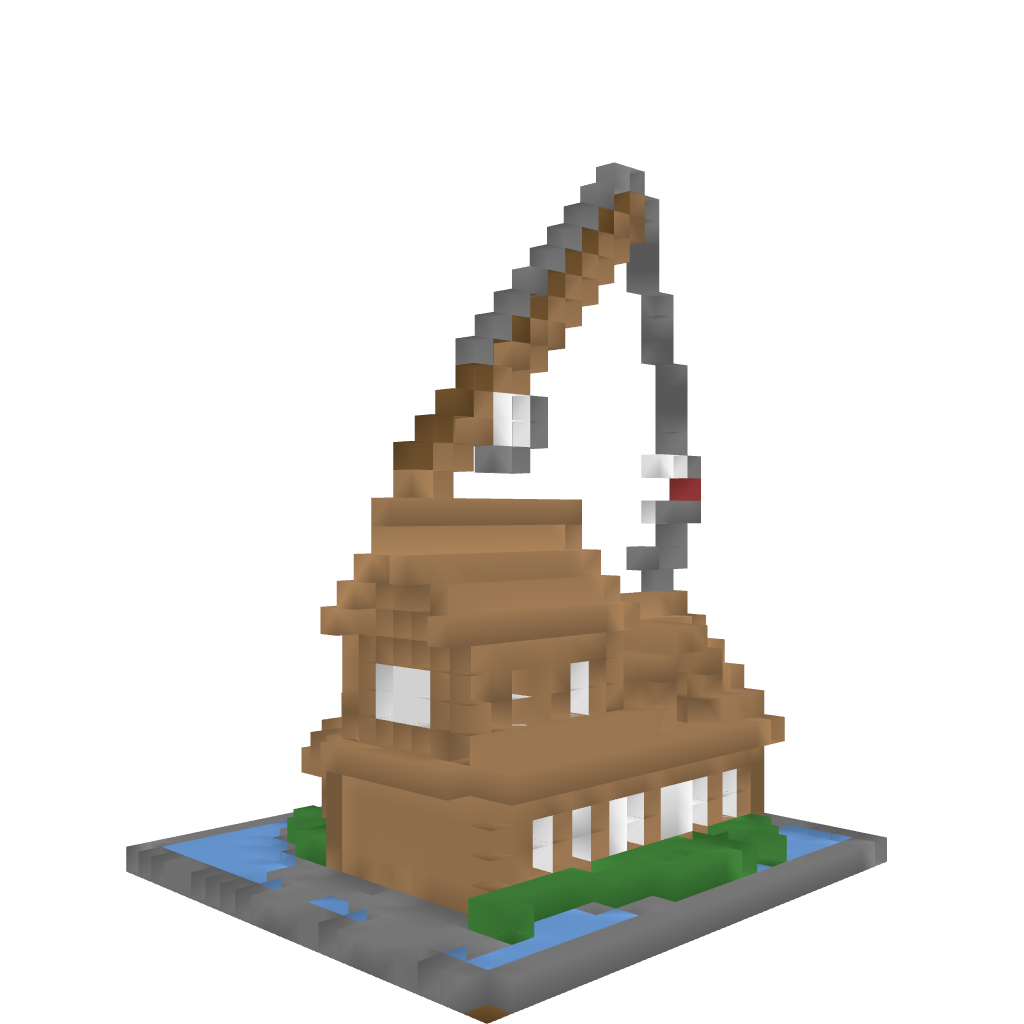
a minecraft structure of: Fishing lodge high quality